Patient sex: F
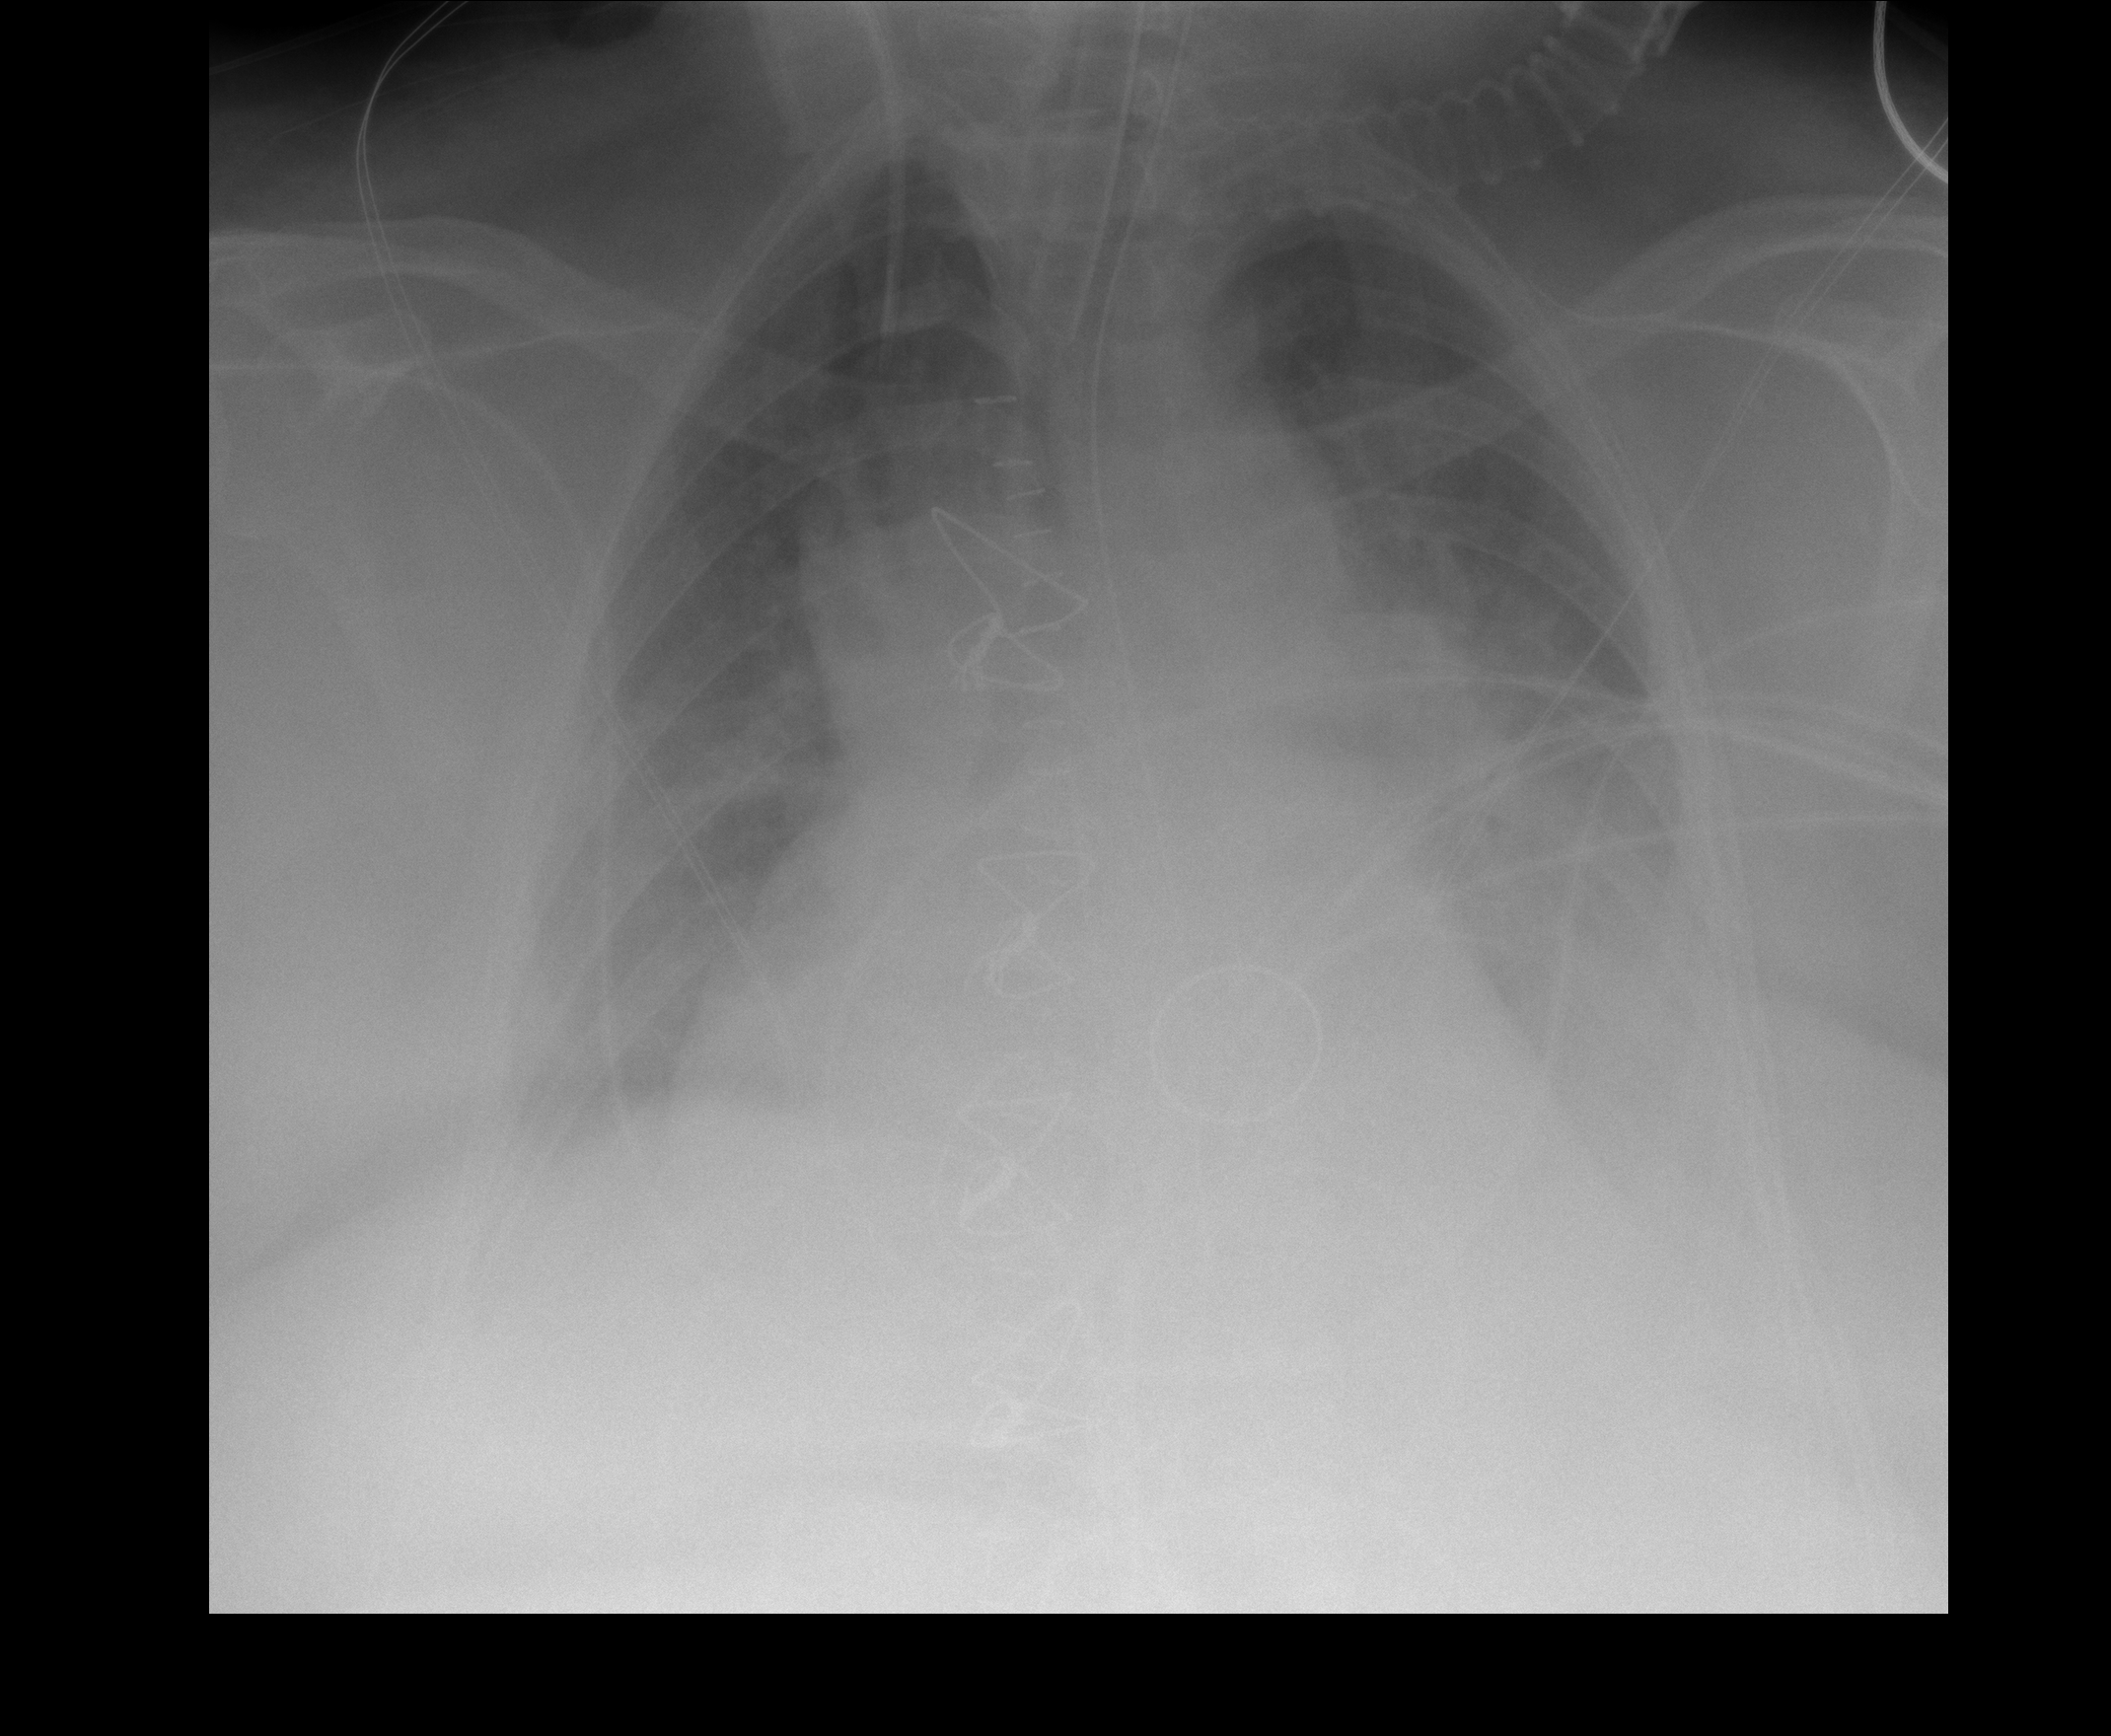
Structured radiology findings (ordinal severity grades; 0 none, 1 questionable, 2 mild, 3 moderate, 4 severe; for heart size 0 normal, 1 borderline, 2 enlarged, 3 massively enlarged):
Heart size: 2
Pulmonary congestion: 2
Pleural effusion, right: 2
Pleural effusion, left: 3
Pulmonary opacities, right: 0
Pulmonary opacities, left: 0
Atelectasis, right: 2
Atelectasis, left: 3